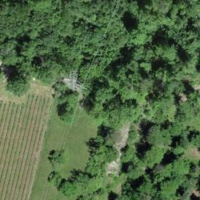
EUNIS habitat code: 41
Species observed at this site:
Lathyrus vernus
Melittis melissophyllum